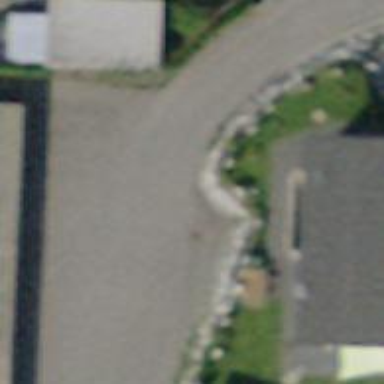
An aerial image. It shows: Residential road with asphalt surface.